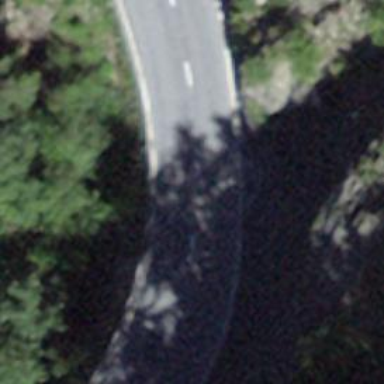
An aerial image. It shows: Asphalt surface bridge over abandoned railway. The road is of secondary importance.